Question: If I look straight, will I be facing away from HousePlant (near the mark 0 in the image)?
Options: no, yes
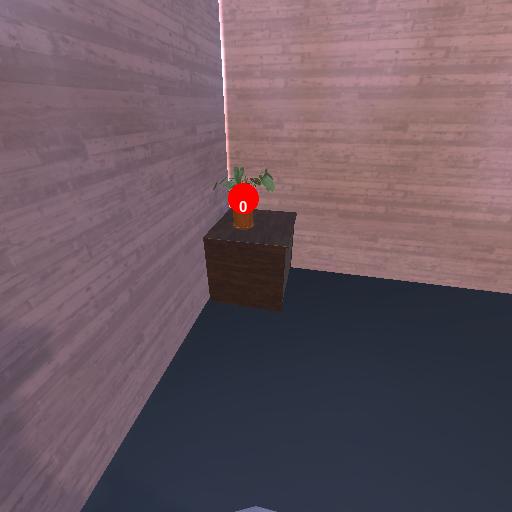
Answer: no